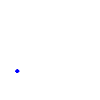
Particle: proton